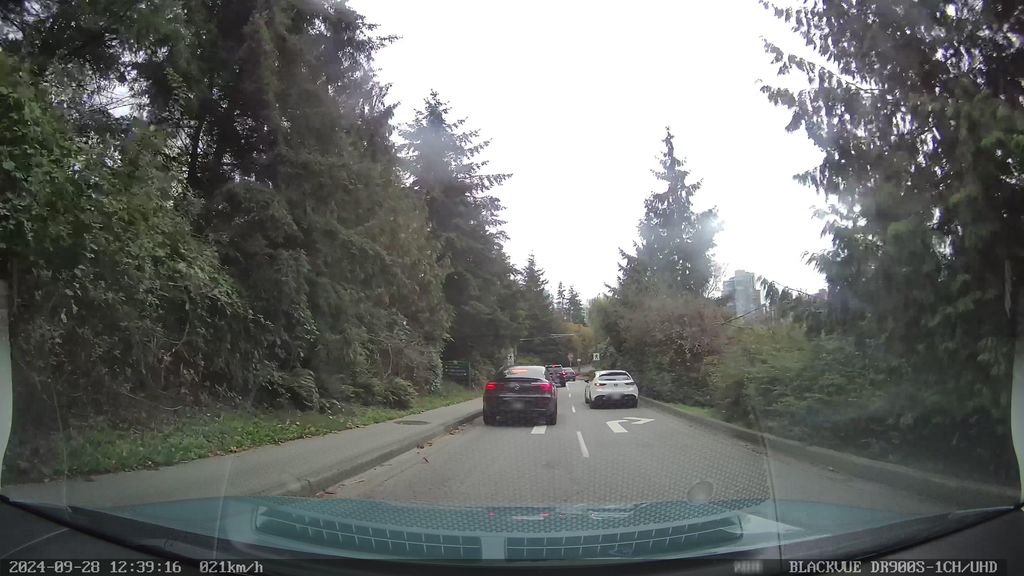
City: vancouver